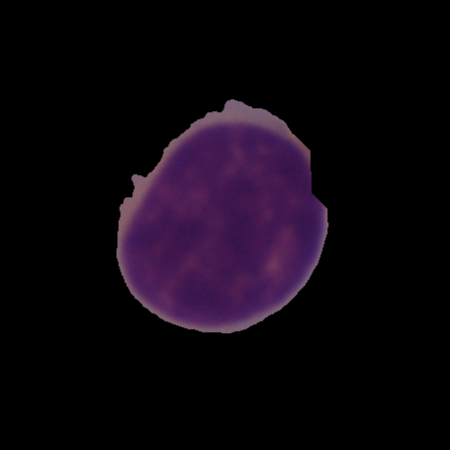
Label: cancer